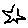
Label: star